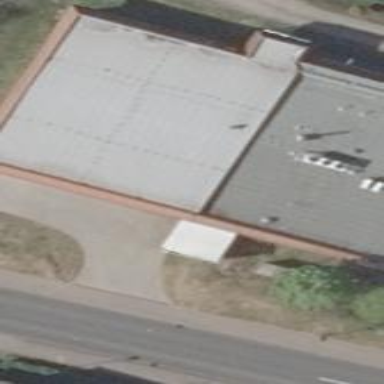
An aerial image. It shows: Building with flat grey roof.